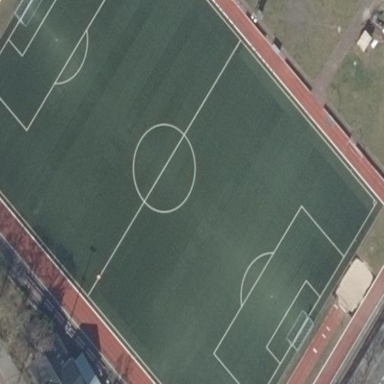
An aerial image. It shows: Soccer pitch with artificial turf for leisure sports activities.